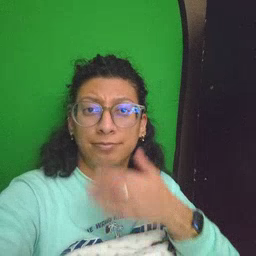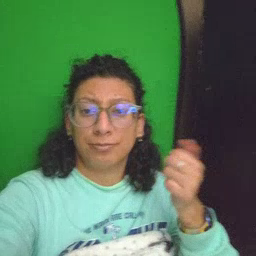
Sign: better